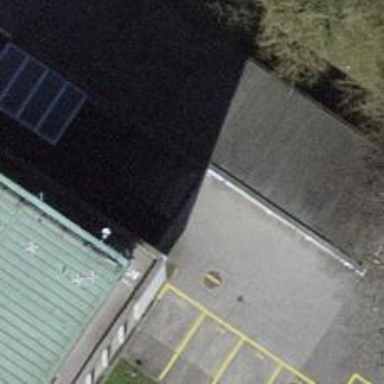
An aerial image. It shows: Parking aisle road leading through building passage tunnel.